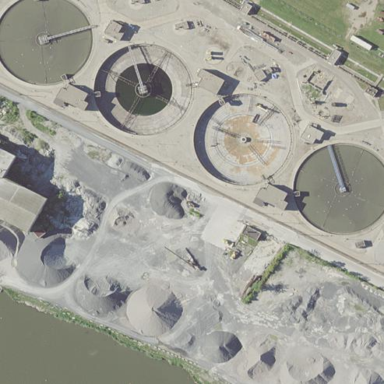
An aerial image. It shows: Industrial area primarily used for building materials.